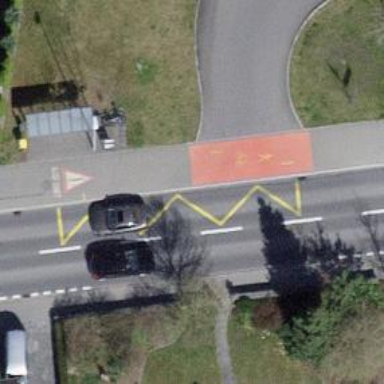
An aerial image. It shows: Asphalt platform for public transport.